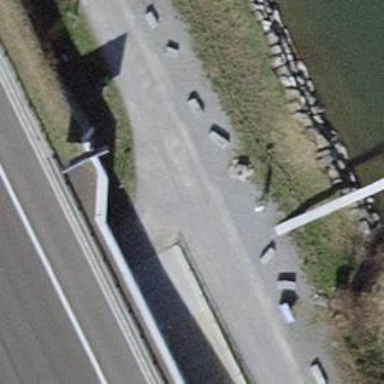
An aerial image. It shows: Footway with concrete surface.